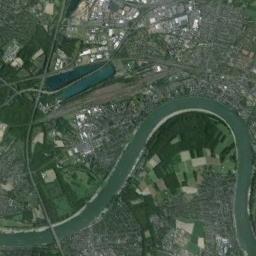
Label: river